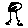
Label: tree